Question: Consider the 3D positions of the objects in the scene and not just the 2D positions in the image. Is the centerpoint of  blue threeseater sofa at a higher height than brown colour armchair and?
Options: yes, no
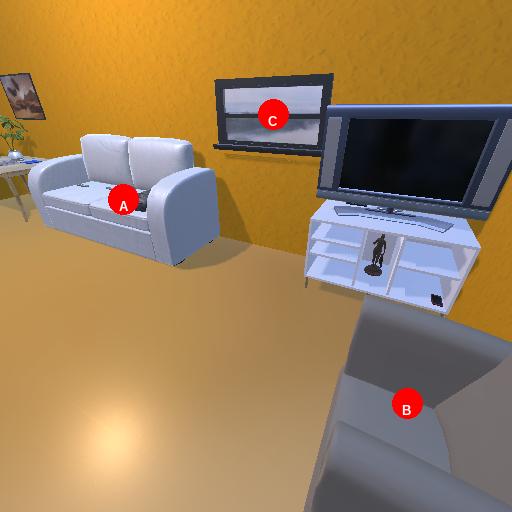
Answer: yes